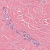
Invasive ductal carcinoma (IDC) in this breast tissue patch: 0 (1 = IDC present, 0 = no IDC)